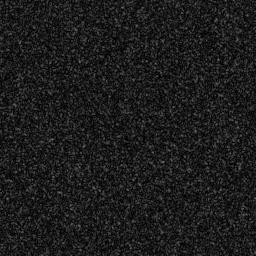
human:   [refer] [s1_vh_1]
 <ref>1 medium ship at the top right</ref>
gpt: <box>[[71, 14, 82, 23, 0]]</box>